Question: I have such table part:
'''
<td>
<form accept-charset="UTF-8" action="/line_items" method="post">
<input class="qnt_to_cart2" id="110040Q" name="cart_quantity" pattern="0|[1-9]\d{0,2}" required="required" type="text" value="1">
<input class="orange-button to-cart_no" id="110040Q" name="commit" type="submit" value="V korzinu">
</form>
</td>
'''
And css (sass):
'''
.qnt_to_cart, .qnt_to_cart2{
width: 30px;
height: 20px;
}
.orange-button{
display: inline-block;
padding: 6px;
@include gradient-background(bottom, $or1, #fbb752);
//background: url('button-carbon-bg.png') no-repeat, -webkit-linear-gradient(bottom, $or1, #fbb752);
@include border-radius(5px, 5px, 5px, 5px);
//background: transparent url('button-carbon-bg.png') no-repeat;
border: 1px solid #d27d00;
font-family: "Myriad Pro", Arial, Helvetica, Tahoma, sans-serif;
font-weight: bold;
font-size: 16px;
color: $or3;
text-align: center;
text-shadow: 0 1px 0 rgba(255, 255, 255, .70);
font-style: normal;
@include box-shadow(inset 0 1px 0 rgba(255,255,255,0.5));
border-bottom:2px solid #B16900;
}
'''
<URL>
Now i see this:

So how to layout two elements on one line, with minimum code transformation?
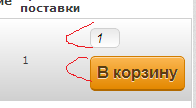
Answer: Try this:
'''
<tr>
<td colspan="2">
<form accept-charset="UTF-8" action="/line_items" method="post">
<input class="qnt_to_cart2" id="110040Q" name="cart_quantity" pattern="0|[1-9]\d{0,2}" required="required" type="text" value="1">
</form>
</td>
<td align="right">
<form accept-charset="UTF-8" action="/line_items" method="post">
<input class="orange-button to-cart_no" id="110040Q" name="commit" type="submit" value="V korzinu">
</form>
</td>
</tr>
'''
Hope this helps!